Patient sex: M
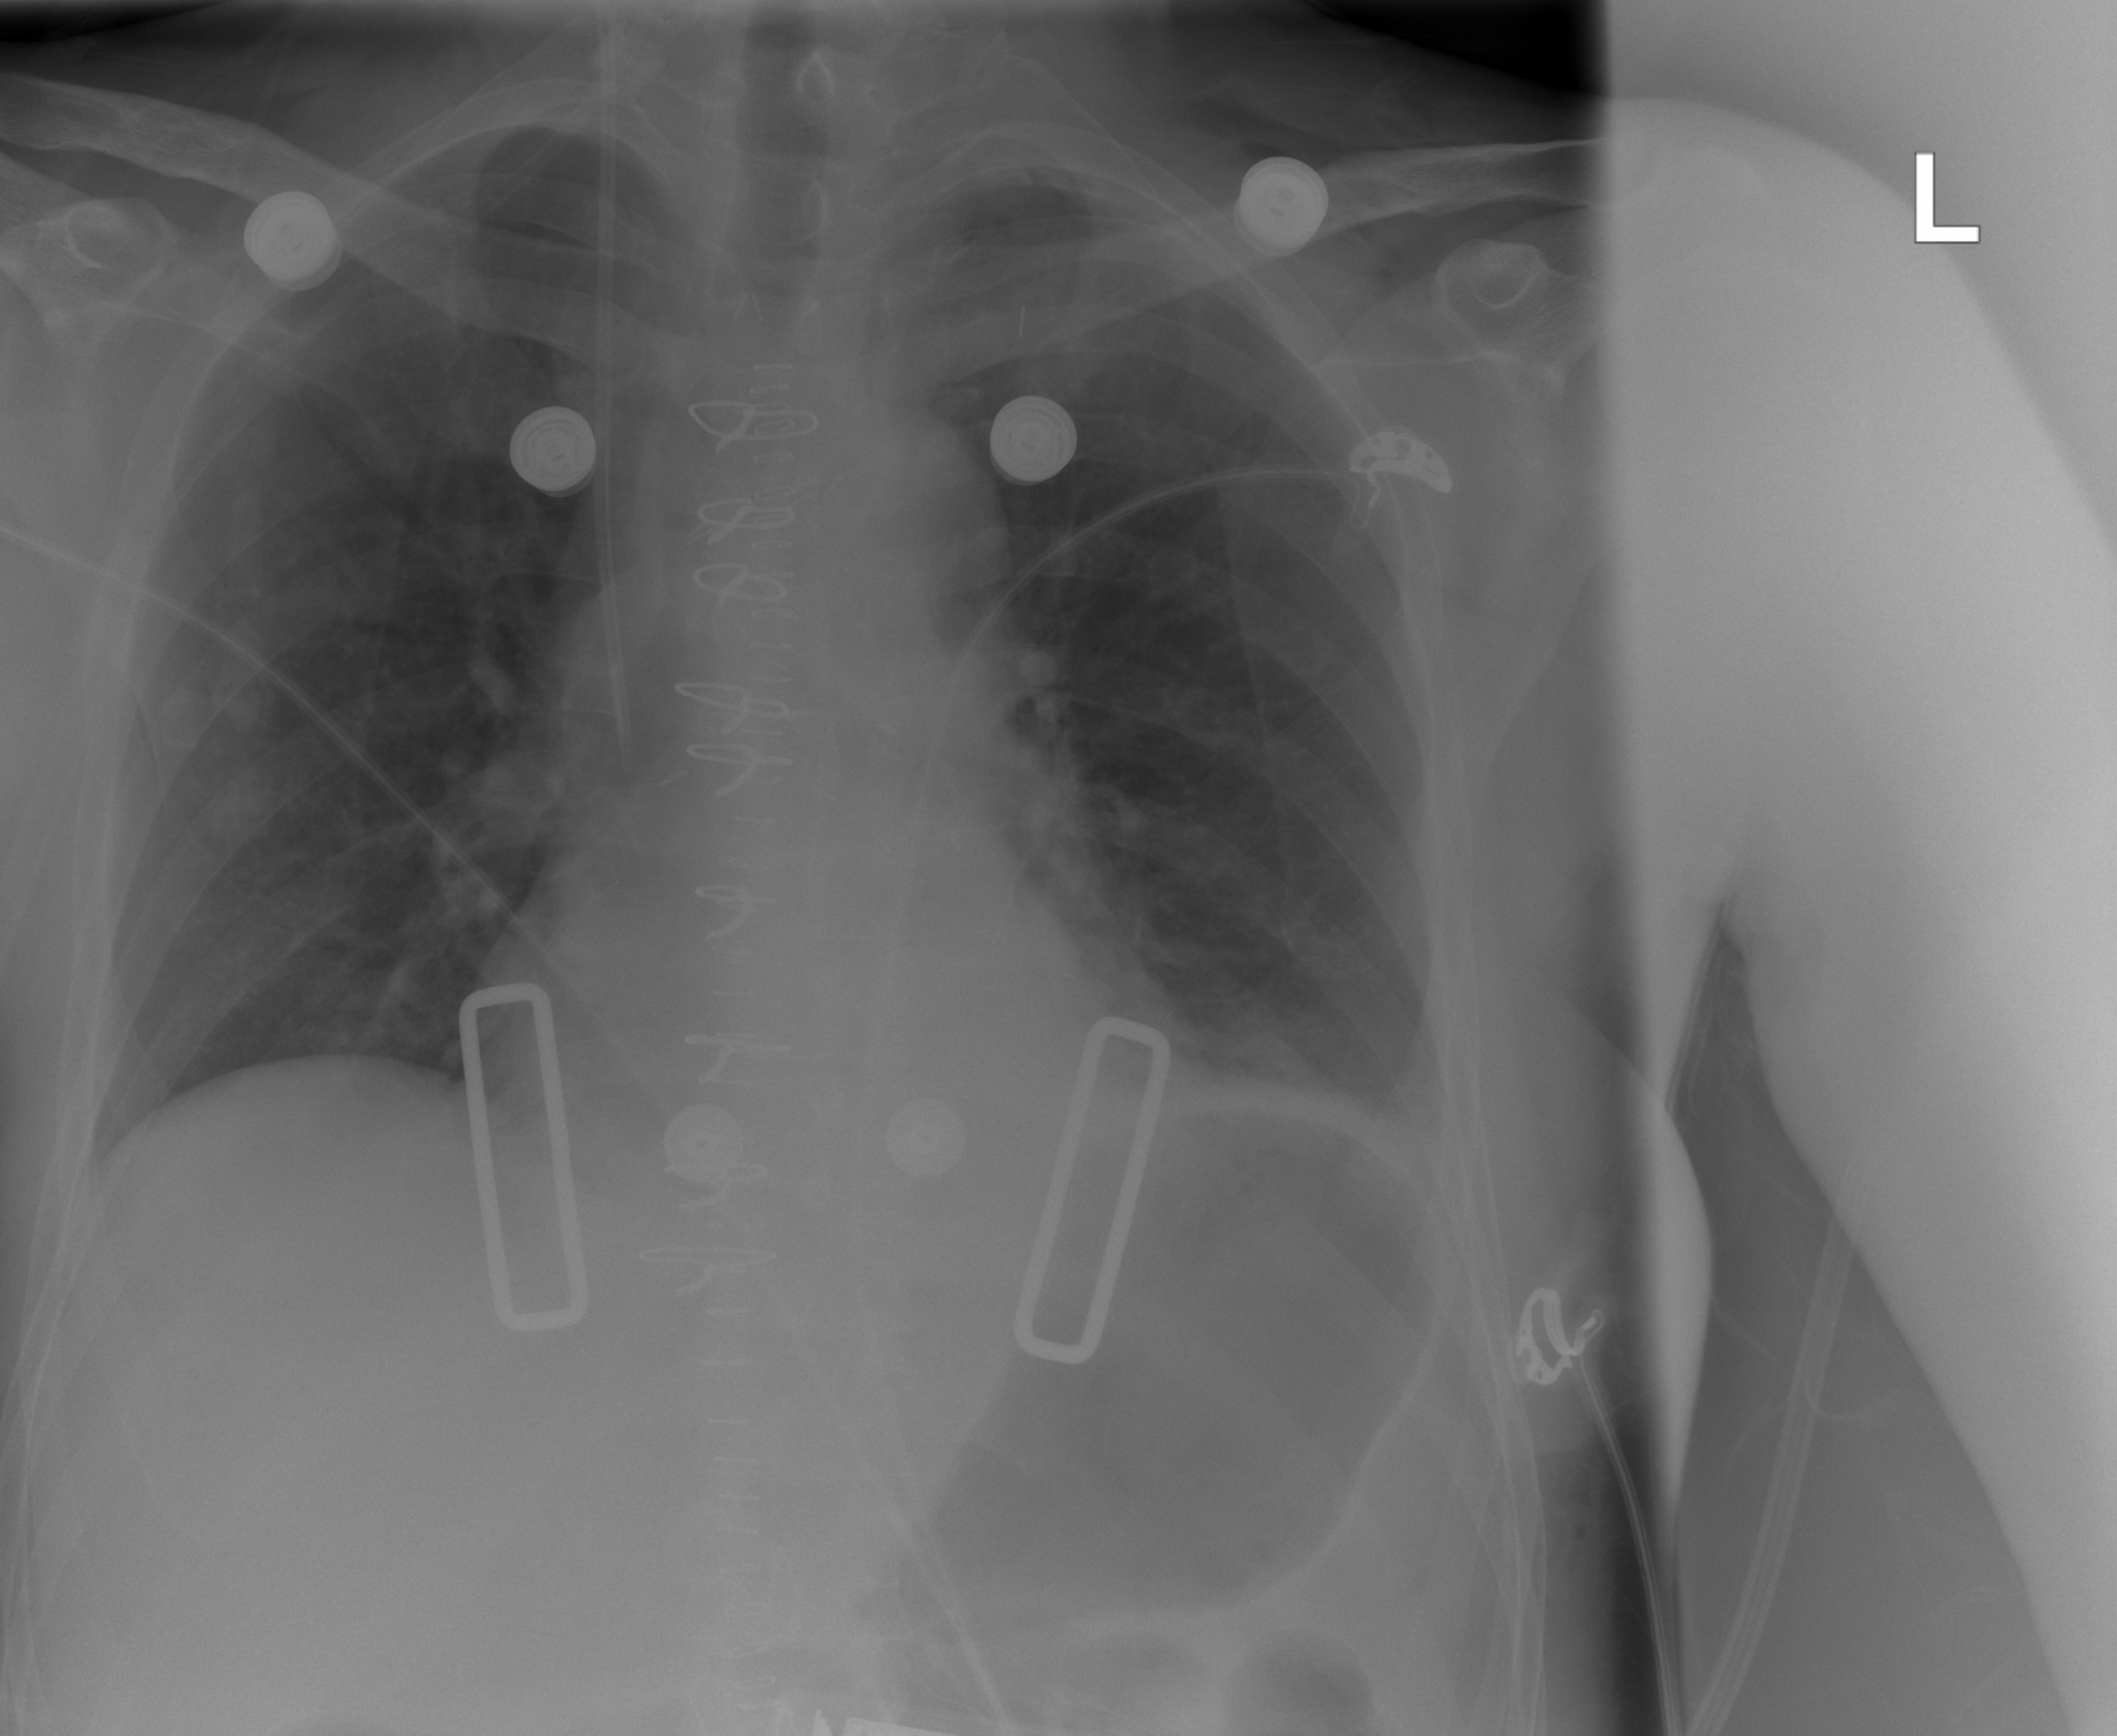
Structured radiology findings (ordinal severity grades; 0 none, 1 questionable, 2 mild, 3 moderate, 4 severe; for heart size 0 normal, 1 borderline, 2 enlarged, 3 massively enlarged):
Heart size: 0
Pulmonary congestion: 2
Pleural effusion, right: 0
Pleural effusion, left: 0
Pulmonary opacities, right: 0
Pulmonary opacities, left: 0
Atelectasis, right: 2
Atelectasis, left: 2